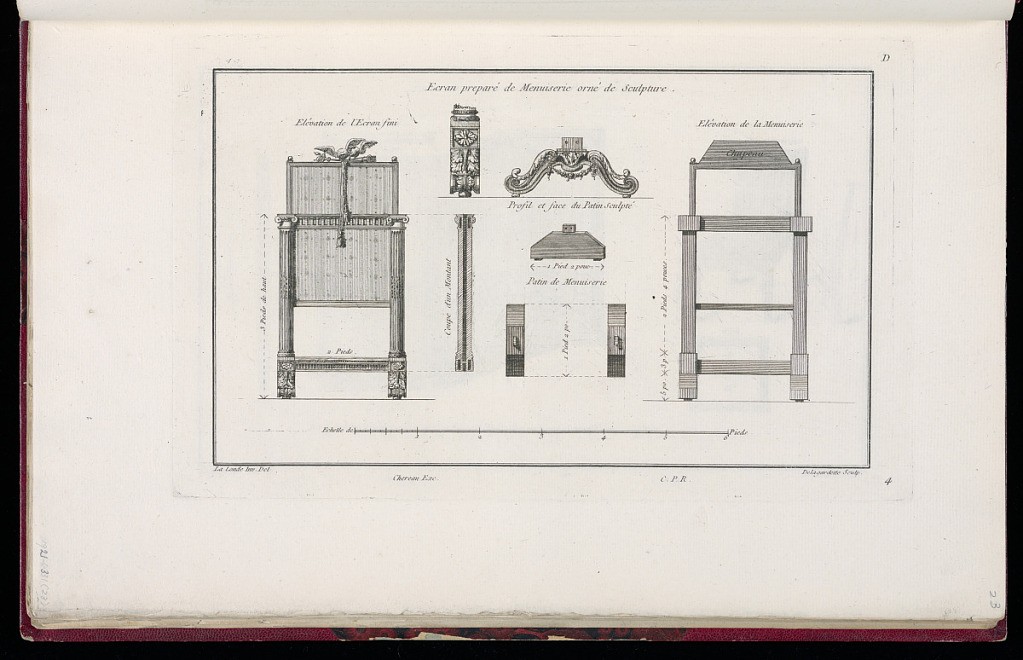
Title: Ecran preparé de Menuiserie orné de Sculpture
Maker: Richard de Lalonde, French, active 1780–96
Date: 1775-1788
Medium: Etching on off-white laid paper
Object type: Print
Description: Design for a screen, including the designs for the carpentry joinery and the final product, as well as details of the carving of the feet and its joints. The finished screen is decorated with ornament motifs including ionic capitals, fluting, bead course, rosette, acanthus leaf, and, at top, and eagle clutching a torch and a quiver, from which hangs two tassels. The plate is signed and numbered.